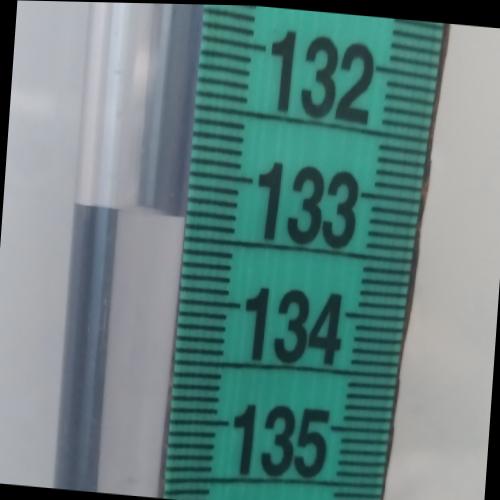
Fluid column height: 133.3 cm